Question: I would like to create a menu that consists of three layers.
The menu is supposed to stretch over the entire screen width.
The first layer is an image that contains a gradient. Since the menu is stretched over the width the amount of change/width in color depends. It looks something like this:

The second layer looks just like the first layer, but lets say blue instead of red. So it contains that same gradient. I want to overlay parts of this layer with the first to highlight a selected menu item.
The third layer contains the menu items.
Here's a jsfiddle: <URL>
and it's corresponding code:
HTML:
'<div id="firstLayer"></div> <div id="secondLayer"></div> <div id="thirdLayer">Click me</div>'
CSS:
'''
#firstLayer {
background-image:url('http://s21.postimg.org/imynbhjo7/example.jpg');
background-size: 100% 100%;
width: 100%;
height: 100px;
min-width:900px;
position:absolute;
left:0;
top:0
}
#secondLayer {
background-image:url('http://s13.postimg.org/5o17i8wwn/example2.jpg');
background-size: 100% 100%;
width: 100%;
height: 100px;
min-width:900px;
position:absolute;
left:0;
top:0
}
#thirdLayer {
position:absolute;
top: 50px;
left: 50%;
}
'''
When something in the menu is to highlight, and to get a match between the first layer gradient and the second layer gradient, I stretch both first and second layer over the entire width of the screen. Then I try to make the parts of the second layer that are not to highlight transparent. However, I fail doing so. Is there a way to achieve it, or should I take another approach?
e.g. I have tried following <URL>, however I cannot apply 1. and 3. suggestion, due to the gradient. 2. suggestion I don't believe I can apply, I want a sudden transparency at a point in the image and not some gradient into transparency.
(just splitting the gradient off from both layers does not work for me because it actually also difuses with the color beneath it (red or blue), so it is a little bit a simplified example).
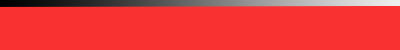
Answer: There are 3 different posibilities that I can think of to solve your problem.
All of them are based on clipping instead of transparency, so the first thing that we need to do is to change the order of the divs:
HTML:
'''
<div id="thirdLayer">hover me</div>
<div id="secondLayer"></div>
<div id="firstLayer"></div>
'''
I have moved also the third layer in the front so that I can use the hover state without script, but this is not important.
The first posibility uses clip. Css:
'''
#firstLayer {
background-image:linear-gradient(90deg,white,black), linear-gradient(90deg,red,red);
background-size: 100% 40%, 100% 100%;
background-repeat: no-repeat;
width: 100%;
height: 100px;
min-width:900px;
position:absolute;
left:0;
top:0;
clip: rect(10px,0px,80px,0px);
-webkit-transition: all 2s;
}
#secondLayer {
background-image:linear-gradient(90deg,white,black), linear-gradient(90deg,blue,blue);
background-size: 100% 40%, 100% 100%;
background-repeat: no-repeat;
width: 100%;
height: 100px;
min-width:900px;
position:absolute;
left:0;
top:0
}
#thirdLayer {
position:absolute;
top: 110px;
left: 50%;
}
#thirdLayer:hover ~ #firstLayer {
clip: rect(10px,800px,80px,400px);
}
'''
Most of the CSS is standard stuff. I have replaced youyr images with gradients, so that the example does not depend on the availability of them. The key issue is using
'''
clip: rect(10px,800px,80px,400px);
'''
To show only the part of the div that you want. The main problem with this solution is that it is not posible to use percentages in that property, so it is of limited use if you want it to be flexible.
## demo 1
The second posibility is to play with the background-size:
'''
#firstLayer {
background-image:linear-gradient(90deg,white,black), linear-gradient(90deg,red,red);
background-size: 1000% 40%, 1000% 100%;
background-repeat: no-repeat;
backgrond-position: -10% 0%;
width: 10%;
height: 100px;
position:absolute;
left:-10%;
top:0;
-webkit-transition: all 3s;
transition: all 3s;
}
#secondLayer {
background-image:linear-gradient(90deg,white,black), linear-gradient(90deg,blue,blue);
background-size: 100% 40%, 100% 100%;
background-repeat: no-repeat;
width: 100%;
height: 100px;
position:absolute;
left:0;
top:0
}
#thirdLayer {
position:absolute;
top: 110px;
left: 50%;
}
#thirdLayer:hover ~ #firstLayer {
left: 47%;
background-position: 47% 0%, 47% 0%;
}
'''
## demo 2
Notice that to compensate that the width of the background is now 10%, the background size is now 1000%, so the porportion is the same:
There can be slight offsets in rendering, due to the different calculus, but the system is quiet good.
The third posibility is to use a clipping mask (with limited browser support)
'''
#firstLayer {
background-image:linear-gradient(90deg,white,black), linear-gradient(90deg,red,red);
background-size: 100% 40%, 100% 100%;
background-repeat: no-repeat;
background-position: 0% 0%;
width: 100%;
height: 100px;
position:absolute;
left:0;
top:0px;
-webkit-transition: all 3s;
transition: all 3s;
}
#secondLayer {
background-image:linear-gradient(90deg,white,black), linear-gradient(90deg,blue,blue);
background-size: 100% 40%, 100% 100%;
background-repeat: no-repeat;
width: 100%;
height: 100px;
position:absolute;
left:0;
top:0;
}
#thirdLayer {
position:absolute;
top: 110px;
left: 50%;
}
#firstLayer {
-webkit-mask-position: -15% 0px;
-webkit-mask-size: 84px 100%;
-webkit-mask-image: linear-gradient(90deg, rgba(0, 0, 0, 1), rgba(0, 0, 0, 1));
-webkit-mask-repeat: no-repeat;
}
#thirdLayer:hover ~ #firstLayer {
-webkit-mask-position: 52% 0px;
}
'''
We define a mask, and the only remaining issue is to set the position
## demo3